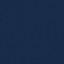
Land use / land cover class: SeaLake